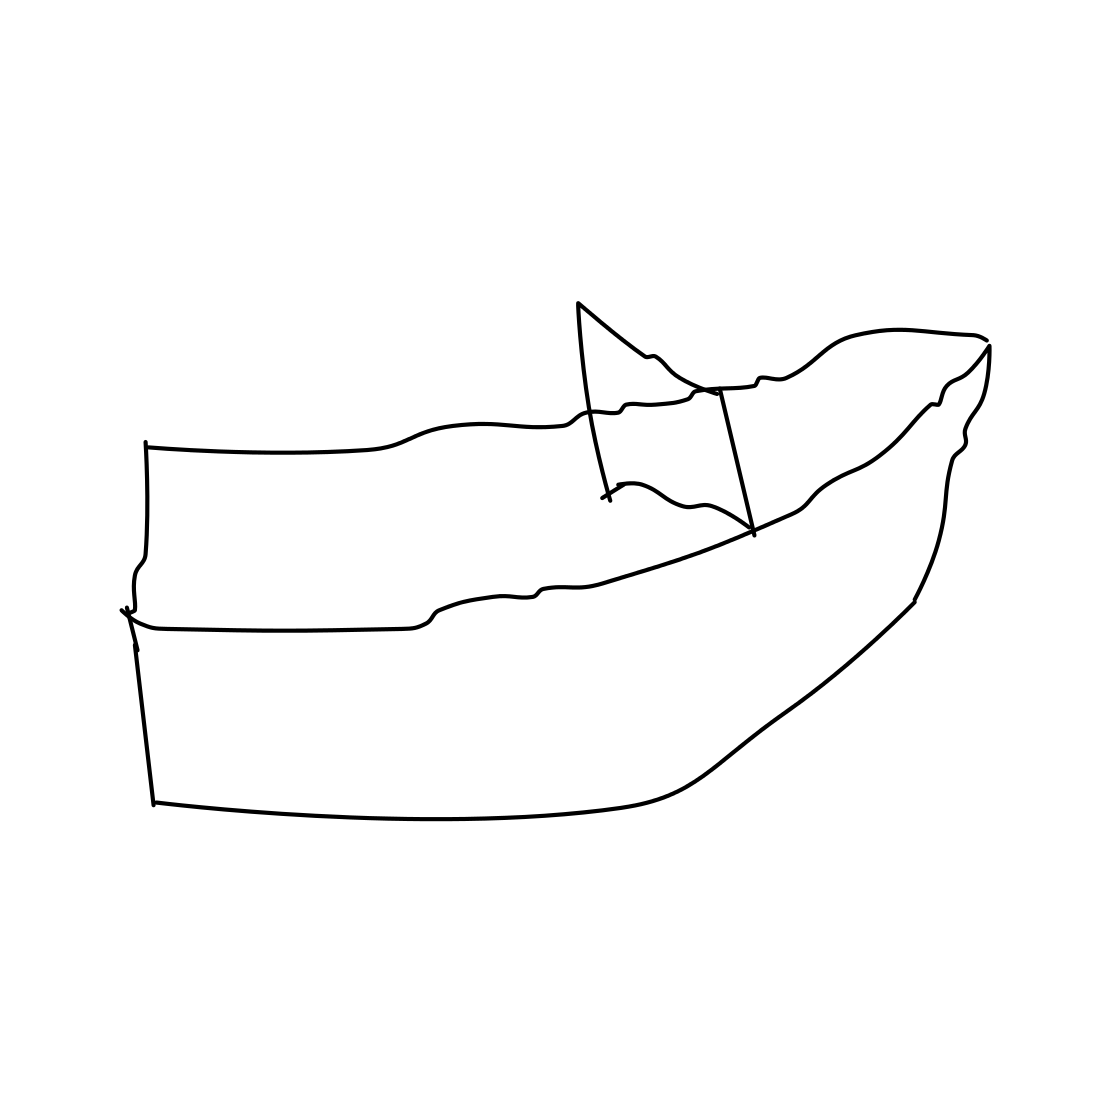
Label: speed-boat